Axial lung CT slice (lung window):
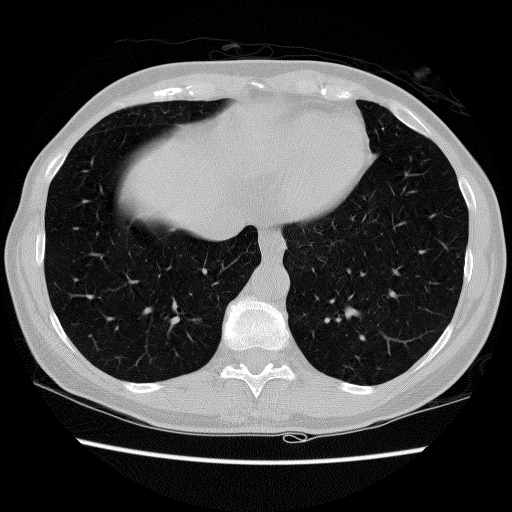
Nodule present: no